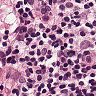
Metastatic tissue present: no